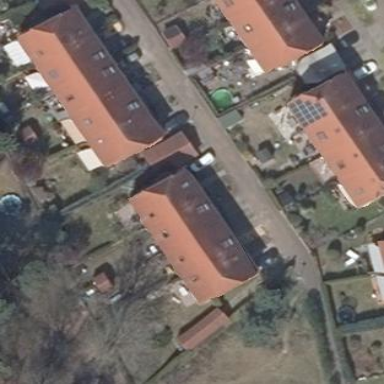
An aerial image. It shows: Half-hipped roof shape on the apartments building.